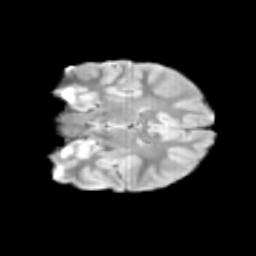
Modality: T2w
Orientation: coronal
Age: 9
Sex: male
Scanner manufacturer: siemens
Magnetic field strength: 3 T
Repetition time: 3.8 s
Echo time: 0.07 s